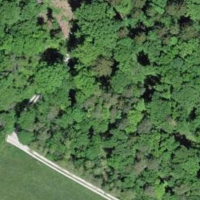
EUNIS habitat code: 41
Species observed at this site:
Tussilago farfara
Aquilegia vulgaris